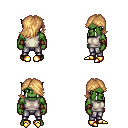
a pixel art fantasy rpg character, male body template, orc, green skin, white sleeveless shirt, metal pants, light blonde swoop hairstyle, leather bracers, gold boots, four views (front, back, left, right), 2x2 character sprite sheet, small pixel art, hard edges, no anti-aliasing